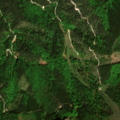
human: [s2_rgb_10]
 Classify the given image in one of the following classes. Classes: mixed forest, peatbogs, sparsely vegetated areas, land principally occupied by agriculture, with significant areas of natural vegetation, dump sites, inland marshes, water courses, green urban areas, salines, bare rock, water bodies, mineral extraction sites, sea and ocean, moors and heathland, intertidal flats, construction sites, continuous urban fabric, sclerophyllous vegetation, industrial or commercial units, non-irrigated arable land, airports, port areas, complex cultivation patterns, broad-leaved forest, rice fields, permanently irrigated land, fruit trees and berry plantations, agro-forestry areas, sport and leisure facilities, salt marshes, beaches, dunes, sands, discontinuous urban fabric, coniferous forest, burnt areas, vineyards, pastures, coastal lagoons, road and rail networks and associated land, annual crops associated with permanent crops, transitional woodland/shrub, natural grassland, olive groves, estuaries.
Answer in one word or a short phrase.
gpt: coniferous forest, mixed forest